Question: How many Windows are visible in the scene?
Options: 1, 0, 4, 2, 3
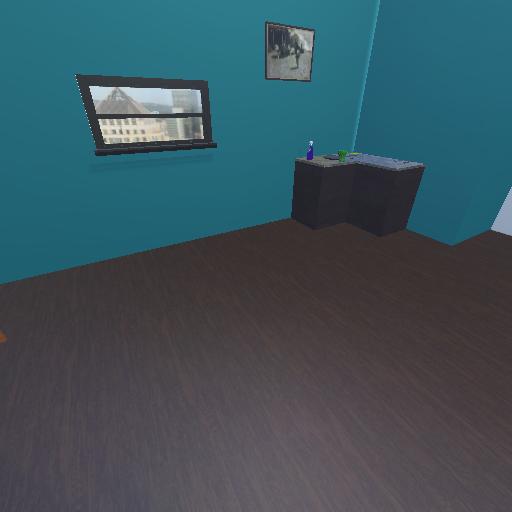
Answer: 1